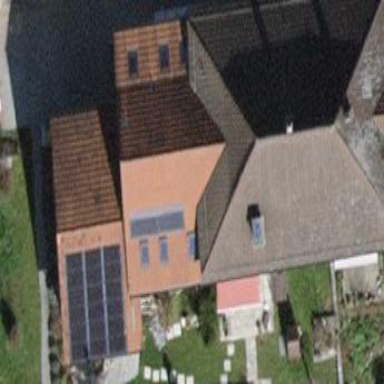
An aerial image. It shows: Building with tiled roof.